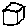
Label: square